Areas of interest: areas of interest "Medical"
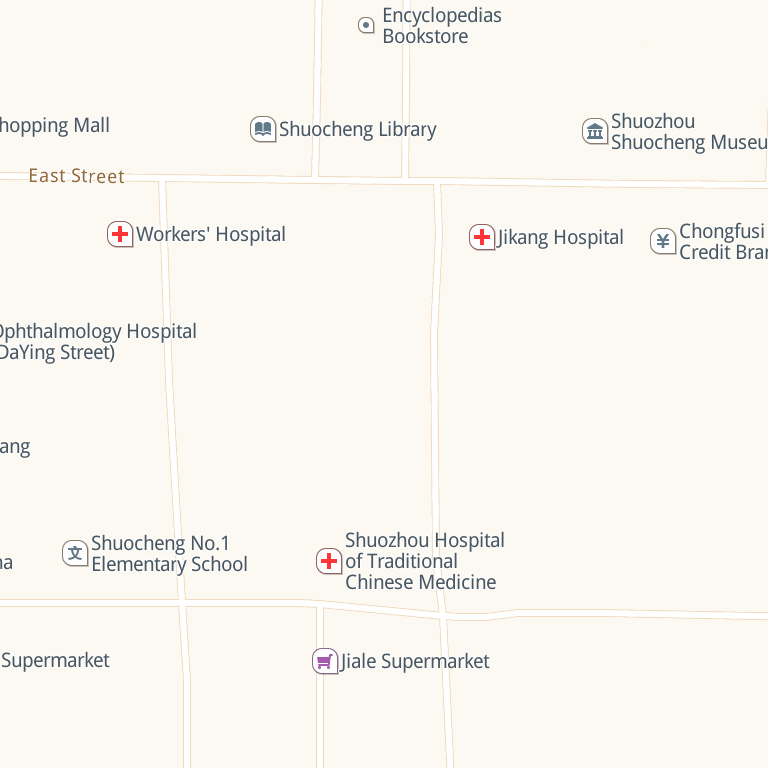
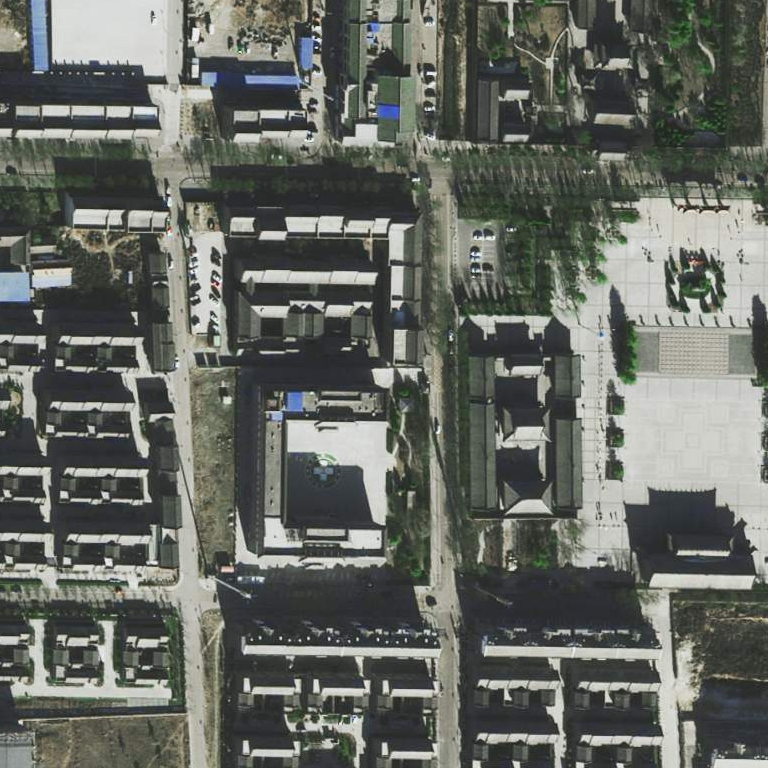